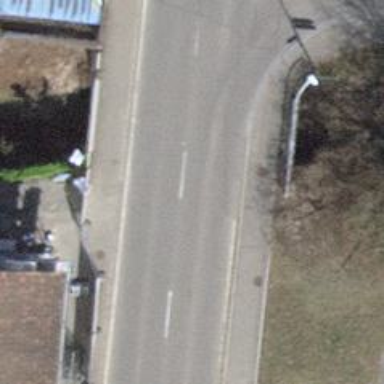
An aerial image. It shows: Secondary road bridge with asphalt surface and sidewalk on the left.